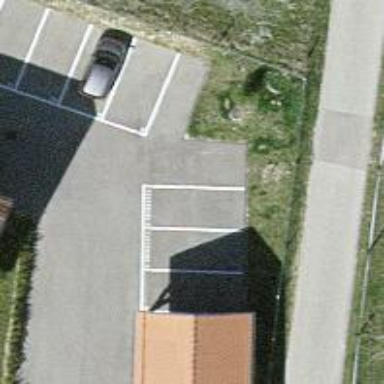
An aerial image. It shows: Street-side parking area.